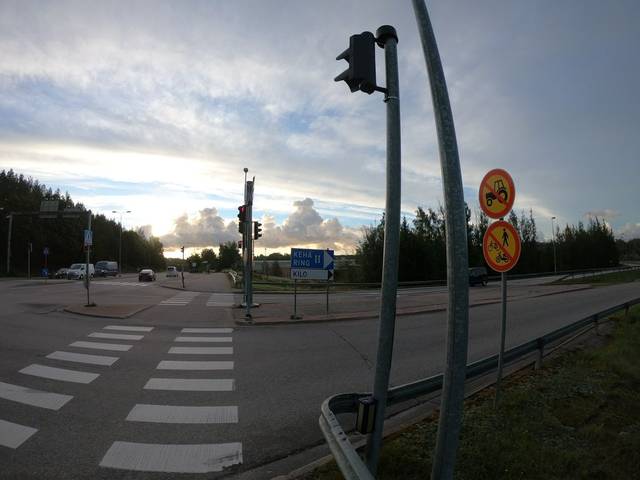
Region: Finland
Coordinates: 60.181, 24.754